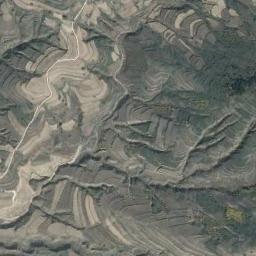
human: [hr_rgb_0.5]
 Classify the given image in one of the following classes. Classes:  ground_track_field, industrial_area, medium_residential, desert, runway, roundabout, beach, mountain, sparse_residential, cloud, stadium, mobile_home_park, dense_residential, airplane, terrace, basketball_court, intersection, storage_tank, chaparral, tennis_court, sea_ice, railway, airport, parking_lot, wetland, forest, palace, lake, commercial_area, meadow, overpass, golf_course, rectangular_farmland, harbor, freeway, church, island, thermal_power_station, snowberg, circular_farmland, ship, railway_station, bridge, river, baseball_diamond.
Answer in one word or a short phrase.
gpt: mountain